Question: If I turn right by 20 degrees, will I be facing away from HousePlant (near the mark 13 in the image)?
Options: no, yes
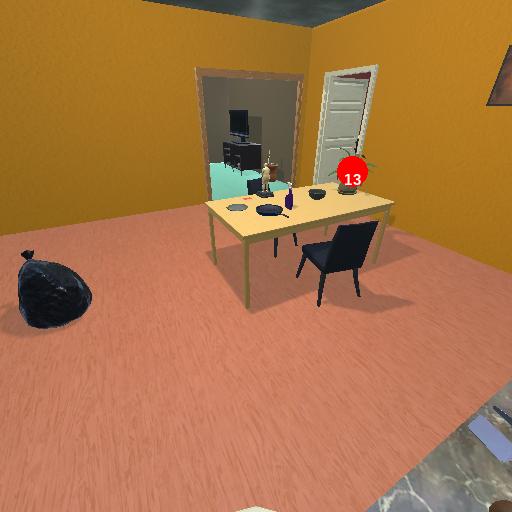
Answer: no